Field crop: maize
Growth stage: 2
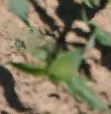
Species: maize